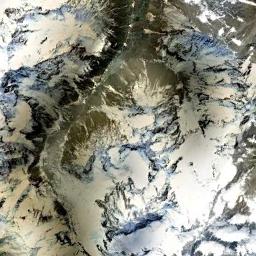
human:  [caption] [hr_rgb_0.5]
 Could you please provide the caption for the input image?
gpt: The snowberg is covered with snow .

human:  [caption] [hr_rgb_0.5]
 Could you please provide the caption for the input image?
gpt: The snow berg is consist of bare land and white snow .

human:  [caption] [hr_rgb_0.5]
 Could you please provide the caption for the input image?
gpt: A snow-covered mountain covered in large areas .

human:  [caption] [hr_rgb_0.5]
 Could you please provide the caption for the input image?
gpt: The snowberg is covered with snow and ice .

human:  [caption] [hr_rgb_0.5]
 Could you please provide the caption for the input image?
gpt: There are much snow and some bare land on the snowberg .